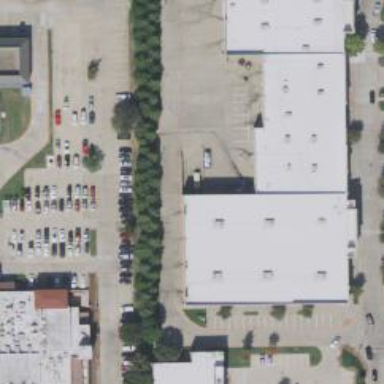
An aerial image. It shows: Retail building.